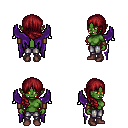
a pixel art fantasy rpg character, female body template, orc, green skin, purple wings, metal pants, brunette right-swept hairstyle, leather bracers, maroon shoes, four views (front, back, left, right), 2x2 character sprite sheet, small pixel art, hard edges, no anti-aliasing